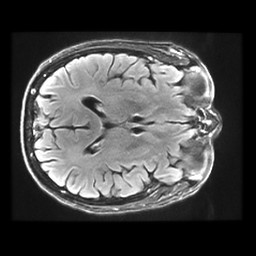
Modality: FLAIR
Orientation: axial
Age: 77
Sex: female
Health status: healthy
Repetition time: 12 s
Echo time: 0.09782 s